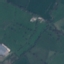
Land use / land cover: Pasture